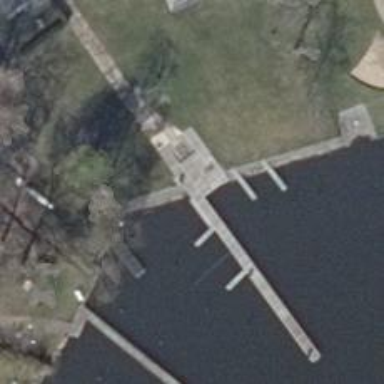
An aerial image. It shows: Man-made pier.